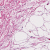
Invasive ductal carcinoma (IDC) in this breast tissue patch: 0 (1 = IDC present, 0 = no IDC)